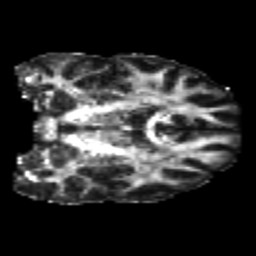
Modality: FA
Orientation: coronal
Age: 26
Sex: male
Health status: healthy
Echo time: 0.074 s